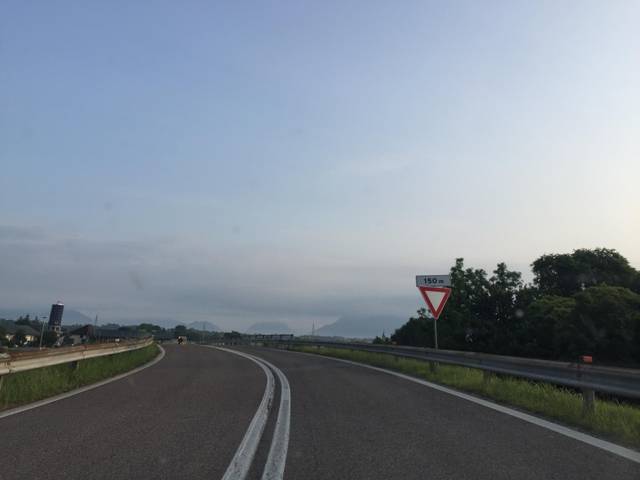
Region: Italy
Coordinates: 46.11, 13.209